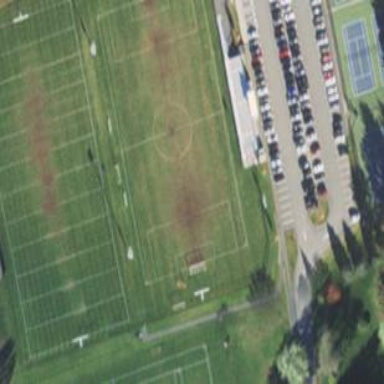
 providing space for leisure sports activities."